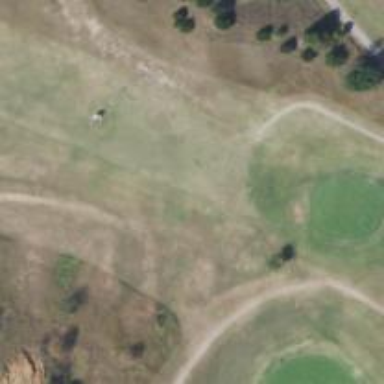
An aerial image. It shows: Golf hole.